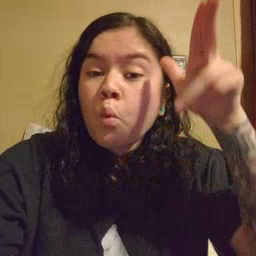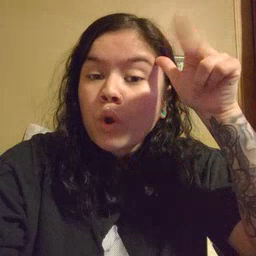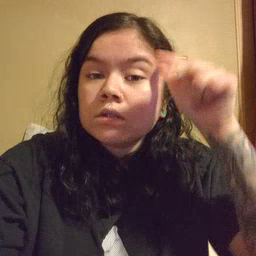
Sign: horse